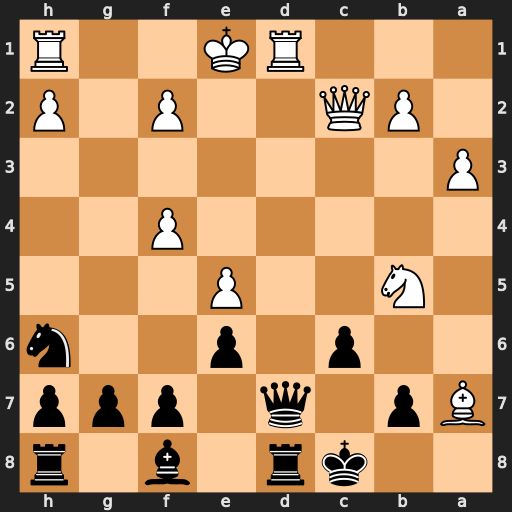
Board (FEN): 2kr1b1r/Bp1q1ppp/2p1p2n/1N2P3/5P2/P7/1PQ2P1P/3RK2R
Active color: b
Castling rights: K
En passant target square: -
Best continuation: Qxd1+ Qxd1 Rxd1+